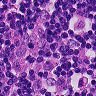
Metastatic tissue present: yes